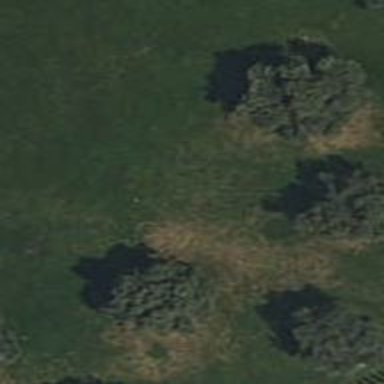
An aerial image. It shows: Evergreen broadleaved tree.